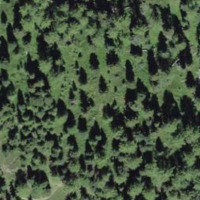
EUNIS habitat code: 43
Species observed at this site:
Arnica montana